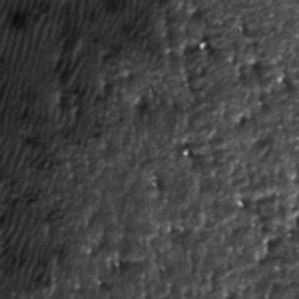
Label: frost